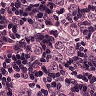
Metastatic tissue present: yes